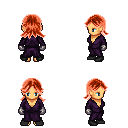
a pixel art fantasy rpg character, female body template, human, tanned skin, purple robe, metal pants, red loose hair, metal gloves, black shoes, four views (front, back, left, right), 2x2 character sprite sheet, small pixel art, hard edges, no anti-aliasing